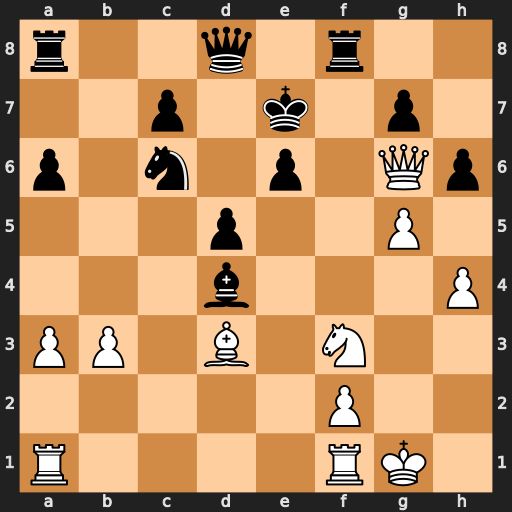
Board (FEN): r2q1r2/2p1k1p1/p1n1p1Qp/3p2P1/3b3P/PP1B1N2/5P2/R4RK1
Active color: w
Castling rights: -
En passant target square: -
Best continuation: Nxd4 Nxd4 Qxg7+ Rf7 Qxd4